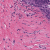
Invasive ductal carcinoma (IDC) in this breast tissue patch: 0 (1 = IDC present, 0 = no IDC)